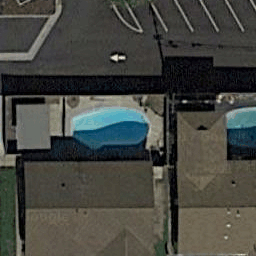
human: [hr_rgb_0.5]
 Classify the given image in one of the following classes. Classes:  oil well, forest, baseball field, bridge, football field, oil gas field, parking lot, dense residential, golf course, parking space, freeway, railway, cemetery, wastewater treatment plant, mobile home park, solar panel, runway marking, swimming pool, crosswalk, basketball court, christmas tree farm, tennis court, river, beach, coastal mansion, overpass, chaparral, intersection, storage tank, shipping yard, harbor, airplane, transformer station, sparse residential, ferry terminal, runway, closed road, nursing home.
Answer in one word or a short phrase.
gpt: swimming pool